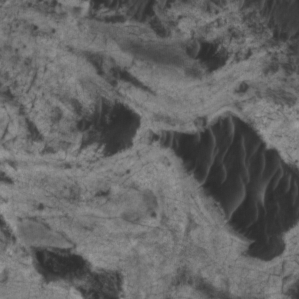
Label: non_frost